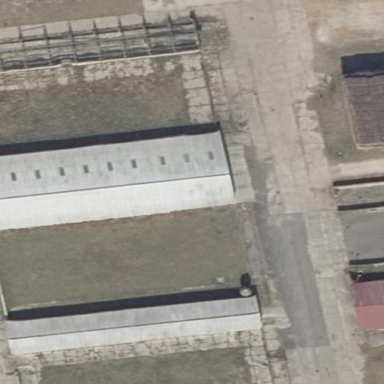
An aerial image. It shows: Industrial building.